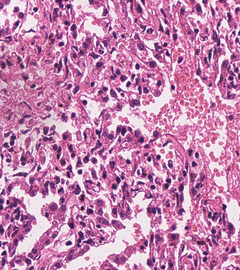
Tumor epithelial tissue: no
Tumor-associated stroma tissue: no
Normal tissue: yes